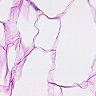
Metastatic tissue present: no